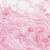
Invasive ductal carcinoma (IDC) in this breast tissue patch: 0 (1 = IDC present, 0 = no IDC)